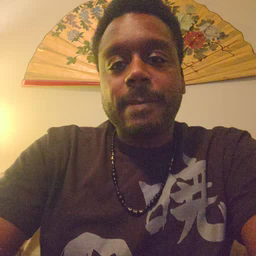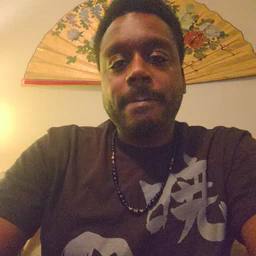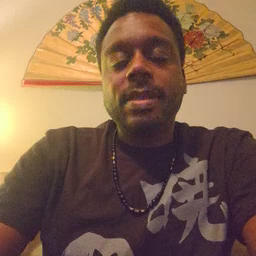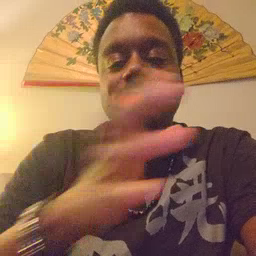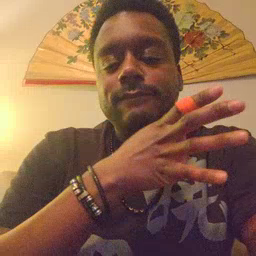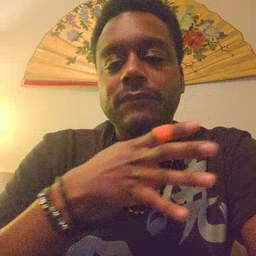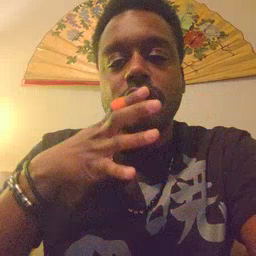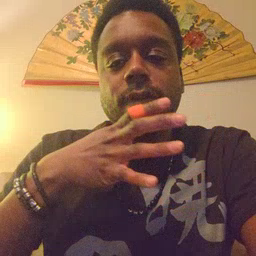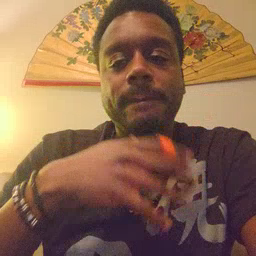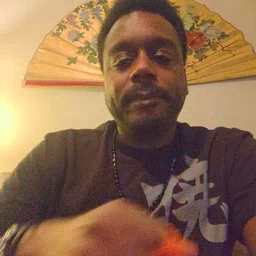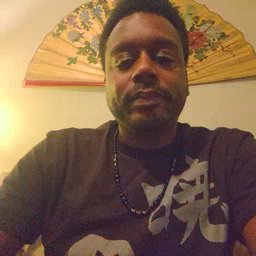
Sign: farm